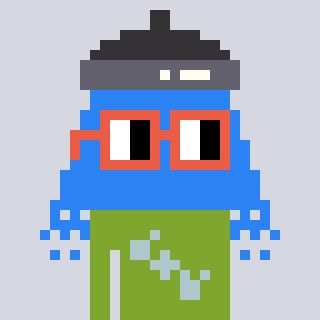
a pixel art character with square orange glasses, a shower-shaped head and a slimegreen-colored body on a cool background